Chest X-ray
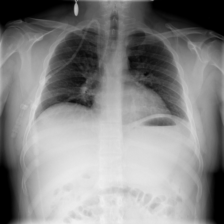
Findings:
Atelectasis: negative
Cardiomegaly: negative
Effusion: negative
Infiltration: negative
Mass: negative
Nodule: negative
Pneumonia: negative
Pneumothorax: negative
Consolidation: negative
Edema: negative
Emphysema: negative
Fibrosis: negative
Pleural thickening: negative
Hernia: negative